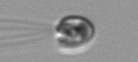
Label: flagellate_morphotype1